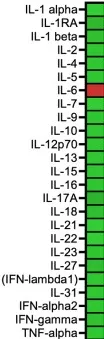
(B) Relative serum cytokine levels analyzed using the Luminex Technique.
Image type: pathology (fish)